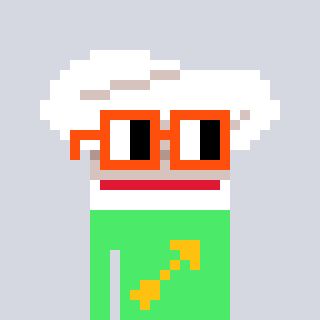
a pixel art character with square orange glasses, a chef hat-shaped head and a teal-colored body on a cool background